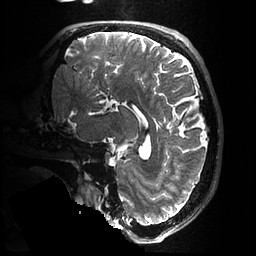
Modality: T2w
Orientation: sagittal
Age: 23
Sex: male
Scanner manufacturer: ge
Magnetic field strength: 3 T
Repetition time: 3.202 s
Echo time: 0.0669 s